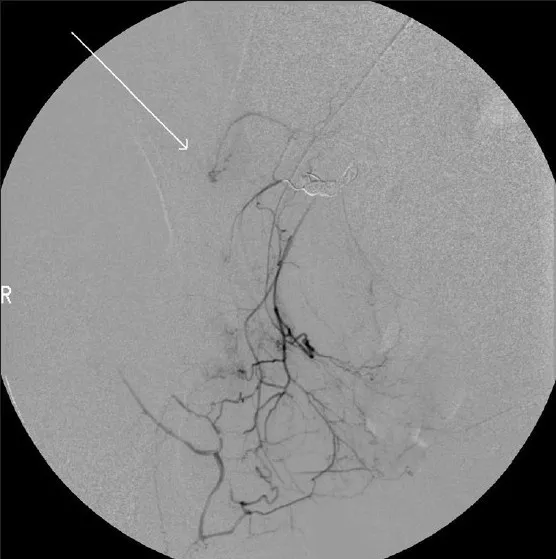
Digital subtraction angiography image of the second session showing the pseudoaneurysm (arrow) being filled by small anastomosing vessels.
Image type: radiology (x_ray)